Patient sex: M
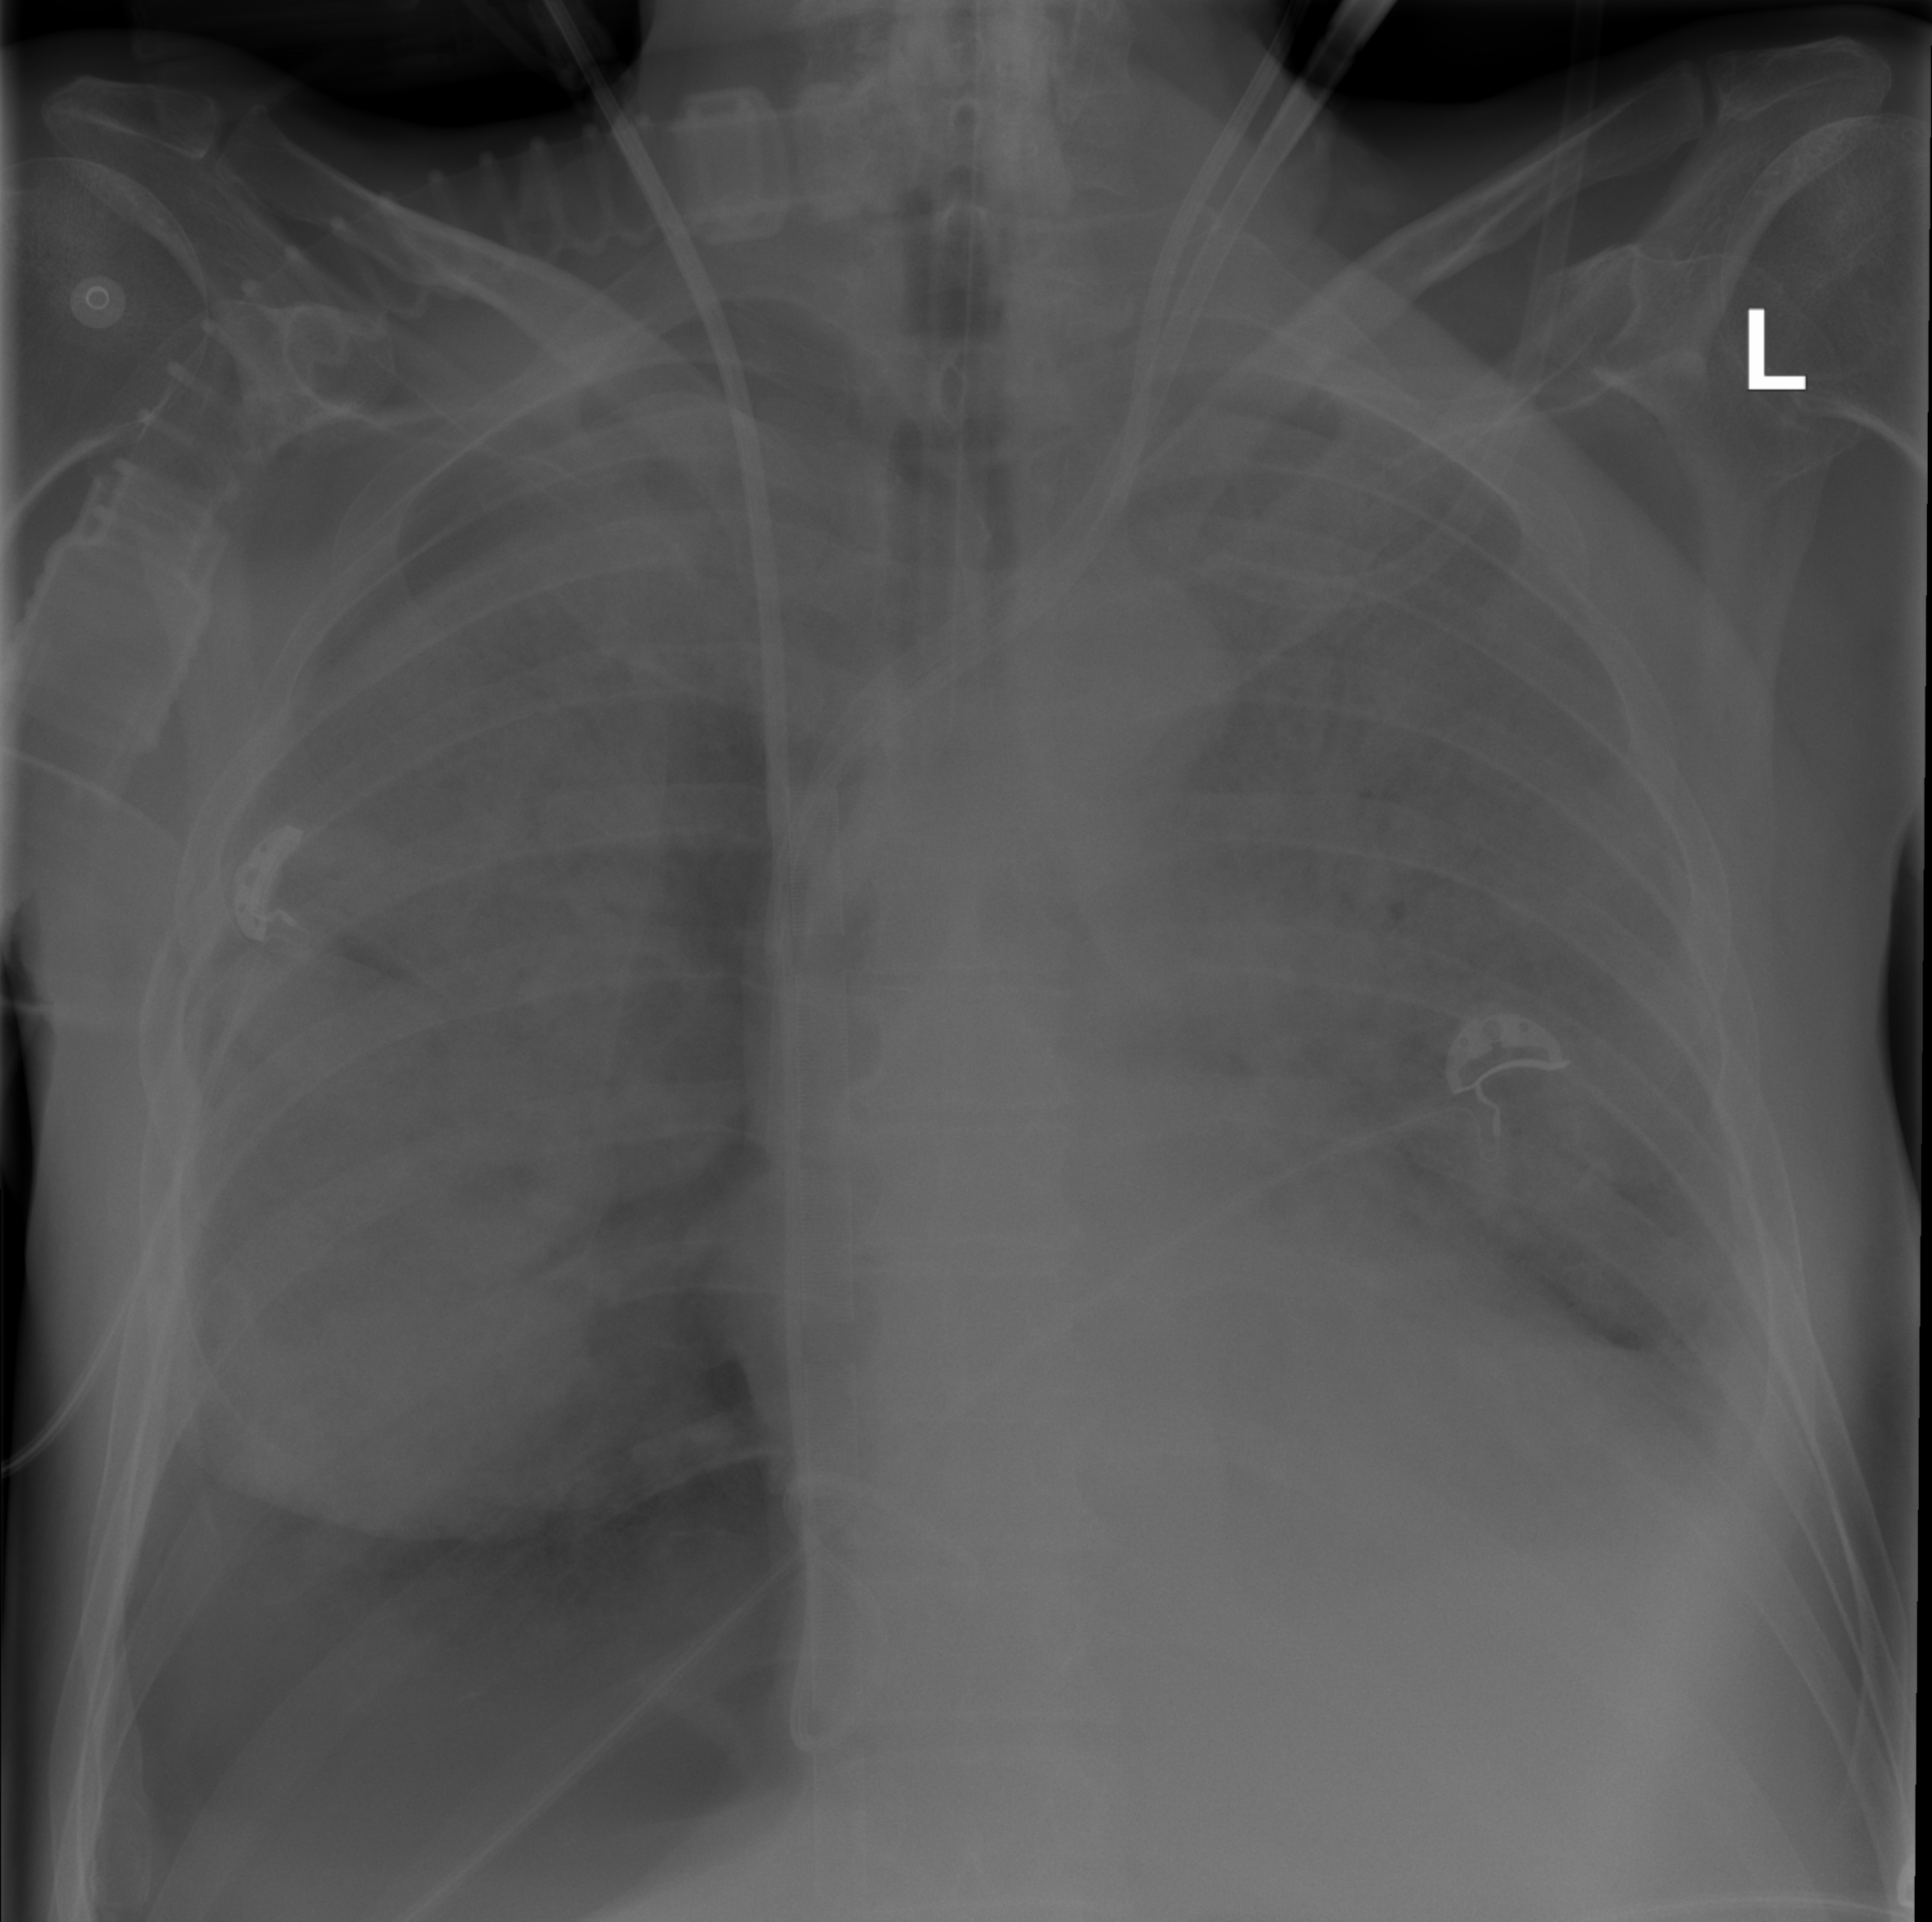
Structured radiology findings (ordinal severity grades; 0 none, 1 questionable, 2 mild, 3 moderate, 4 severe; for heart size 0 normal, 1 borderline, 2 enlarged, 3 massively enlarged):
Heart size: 2
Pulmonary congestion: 0
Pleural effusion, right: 0
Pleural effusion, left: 0
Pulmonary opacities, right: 0
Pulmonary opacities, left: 3
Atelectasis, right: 4
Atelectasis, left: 0